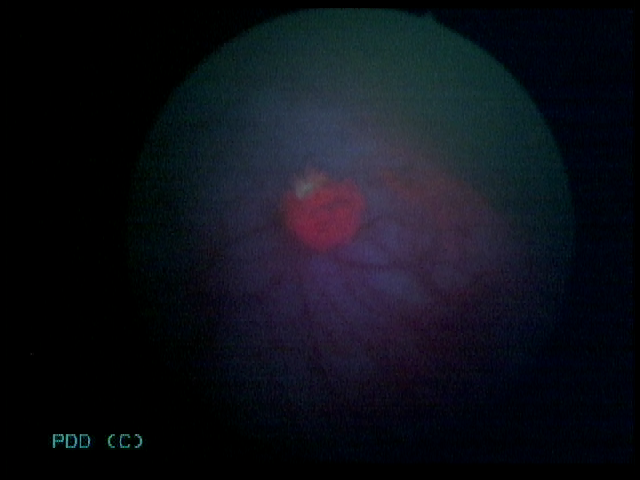
Modality: BLC
Class: Malignant
Subclass: LowGradePapillary
Lesion: L2
Stage: Ta
Morphology: Papillary
Bladder cancer association: Yes